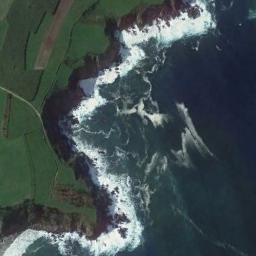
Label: beach